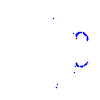
Particle: kaon